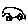
Label: car